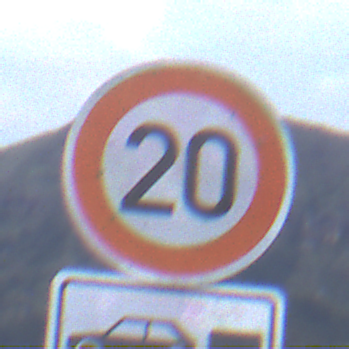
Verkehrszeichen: Geschwindigkeit20
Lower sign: HinweisDurchSinnbild15
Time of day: SunriseSunset
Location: Outdoor (Nature)
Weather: PartlyCloudy
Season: NotSpecified
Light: Natural